Question: I want to float all unordered lists in my drop down menu (div) to the left.
this is the html:
'''
<div class="dropdown"><li><h5><a href="#">" Back</a></h5></li>
<ul id="0">
<li></li>
<li></li>
<li></li>
<li></li>
<li></li>
</ul>
<ul id="1">
<li></li>
<li></li>
<li></li>
<li></li>
<li></li>
</ul>
<ul id="2">
<li></li>
<li></li>
<li></li>
<li></li>
<li></li>
</ul>
<ul id="3">
<li></li>
<li></li>
<li></li>
<li></li>
<li></li>
</ul>
<ul id="4">
<li></li>
</ul>
</div>
'''
this is the css:
'''
.top-bar-section .dropdown {
position: absolute;
left: 100%;
top: 0;
visibility: hidden;
overflow-y: hidden;
overflow-x: hidden;
z-index: 99; }
.top-bar-section .dropdown ul {
float: left;
margin: 0;
padding: 0;
list-style: none;
}
.top-bar-section .dropdown li {
float: left;
margin: 0;
padding: 0;
}
'''
below is a picture of the current look and the desired look:

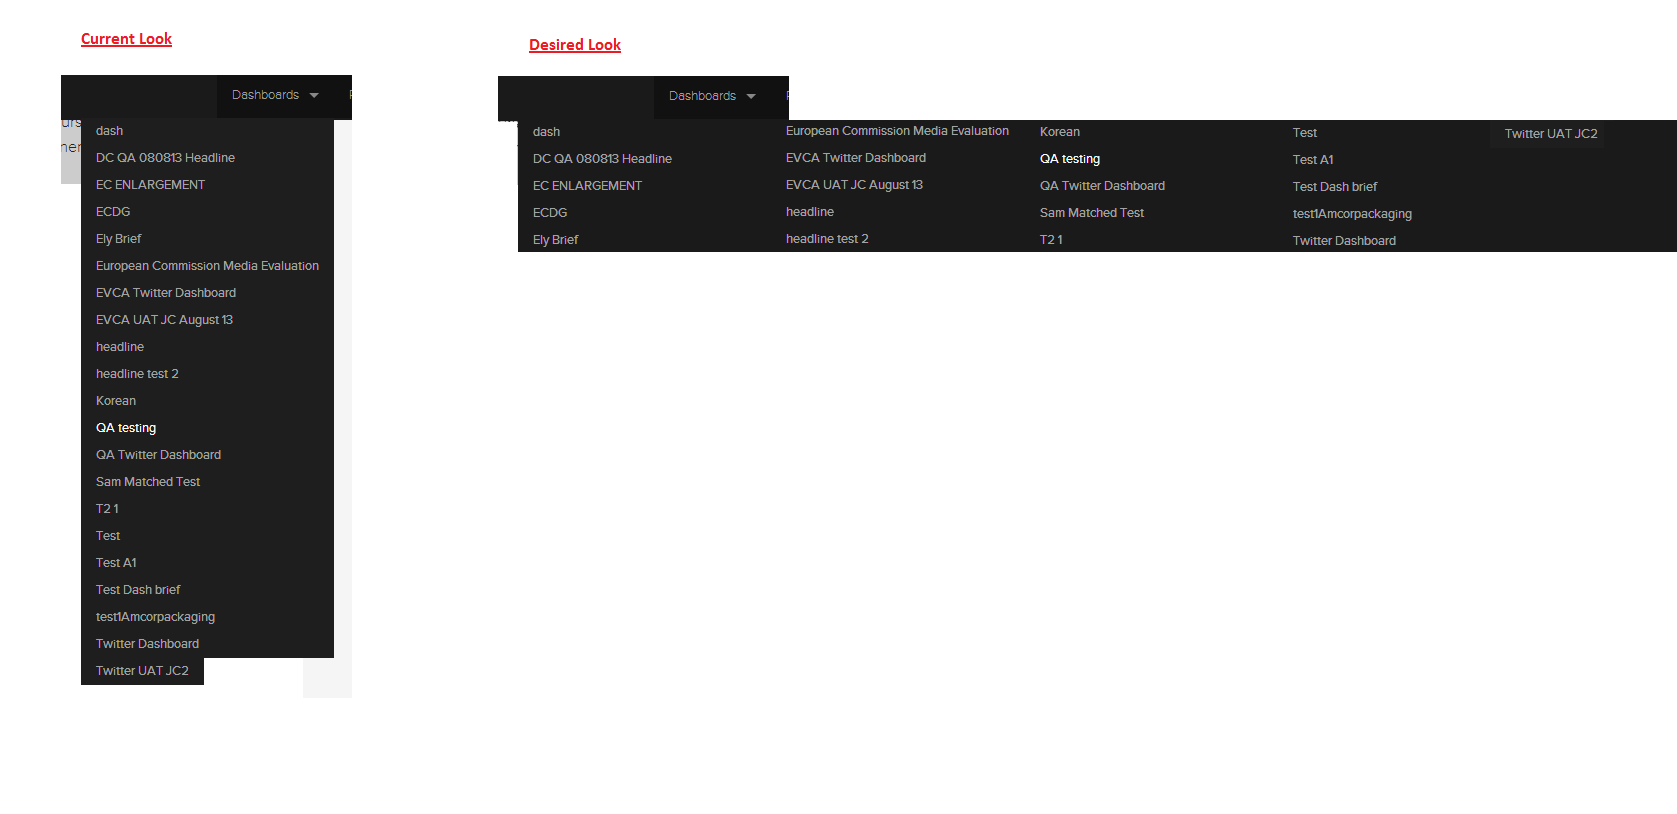
Answer: I don't know why are you using '.top-bar-section' class here as your markup doesn't have any such class.
So I made simple markup and css for you. This might be helpful for you
Here is the CSS
'''
.dropdown ul {
list-style: none;
display:inline-block;
vertical-align:top;
}
.dropdown ul li {
display:block;
}
'''
<URL>